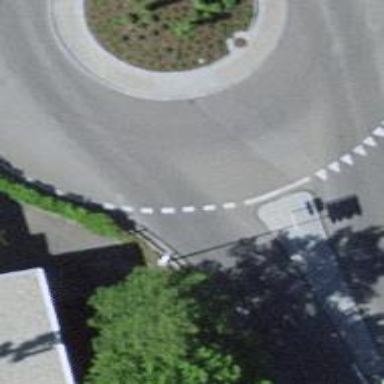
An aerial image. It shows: Primary road with asphalt surface and designated cycle lane.